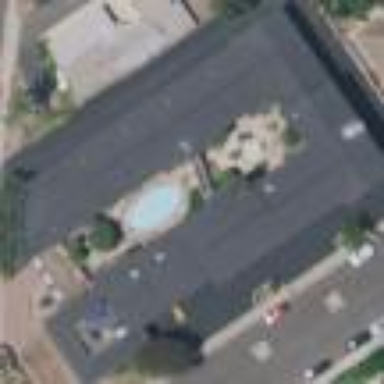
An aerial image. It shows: Hotel building.